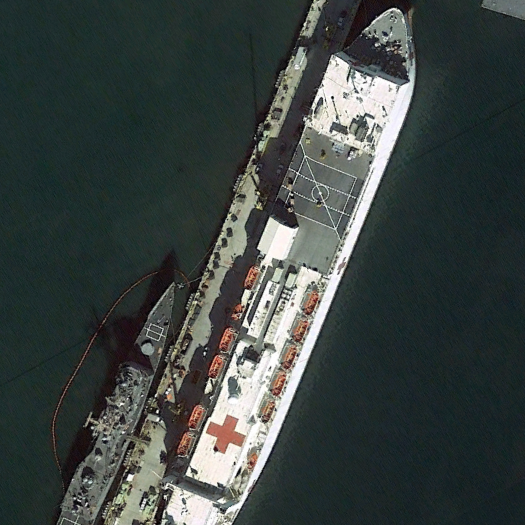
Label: Medical_ship